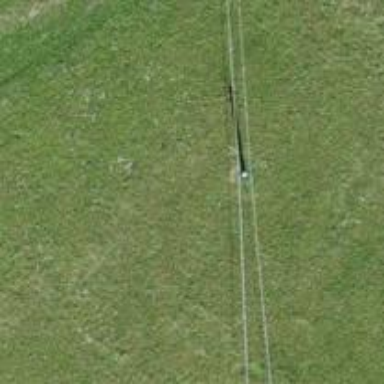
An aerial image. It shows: Power pole.